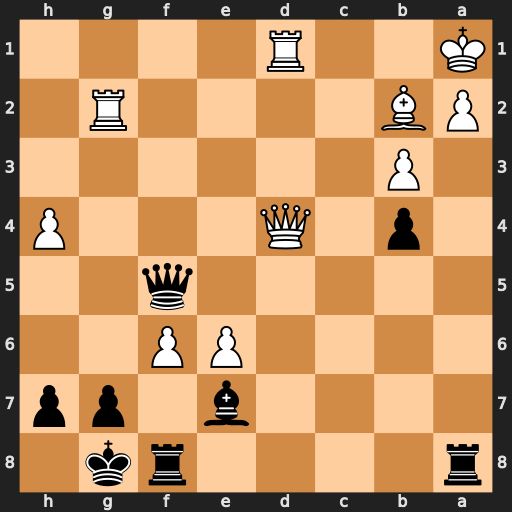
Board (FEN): r4rk1/4b1pp/4PP2/5q2/1p1Q3P/1P6/PB4R1/K2R4
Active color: b
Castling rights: -
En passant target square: -
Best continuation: Rxa2+ Kxa2 Ra8+ Ba3 Rxa3+ Kb2 Bxf6